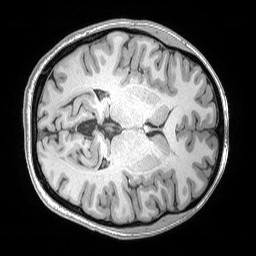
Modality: T1w
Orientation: axial
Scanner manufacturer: siemens
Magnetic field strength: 3 T
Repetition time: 2.53 s
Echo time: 0.00169 s